Question: ## Background
I have a network of nodes and edges which I would like to visualize as a linear arcplot. Based on my limited knowledge, I believe that '{ggraph}' is a good tool for this (especially given my familiarity with '{ggplot2}') so that's what I'm trying here, but if theres's a compelling alternative I'm open to it.
## Problem
I know it can render arcs above the line of nodes (as shown in my example below) but can also sometimes render them below. It looks like this can be controled by the 'strength' argument. This works when I put 'strength' outside 'aes' for the arc (e.g. 'strength = -1' flips them all down), but gives the warning 'Ignoring unknown aesthetics: strength' when applied inside 'aes' as shown below.
## Current effort
Below is a simple example to illustrate what I've tried so far and the resulting plot. I have searched StackOverflow and the ggraph documentation but can't seem to find the answer there. I have also tried the variants 'geom_edge_arc2' and 'geom_edge_arc0' without success. As a workaround, I could make a vector of values to feed to 'strength' outside 'aes', but ideally I could do something inside 'aes' with the data already provided to the function. Am I misunderstanding the intended syntax or being too picky?
## Desired output
I would like to be able to control the direction (above or below) of each arc. For example, blue arcs above and red below based on the sign of 'edge_width' (i.e. 'strength = sign(edge_width)').
---
'''
# load packages
library(tidyverse, warn.conflicts = FALSE)
library(tidygraph, warn.conflicts = FALSE)
library(igraph, warn.conflicts = FALSE)
library(ggraph, warn.conflicts = FALSE)
# make random sim data reproducible
set.seed(1)
# define nodes
nodes <- data.frame(node_name = paste0("node", 1:5))
# define edges
edges <- t(combn(nodes$node_name, 2)) %>%
as_tibble(.name_repair = "universal") %>%
rename(from = 1, to = 2) %>%
mutate(edge_width = sample(x = -10:10, size = nrow(.), replace = T))
#> New names:
#> * '' -> ...1
#> * '' -> ...2
# build network from nodes and edges
network <- tbl_graph(edges = edges, nodes = nodes, directed = FALSE)
# visualize network as arcplot
network %>%
ggraph(layout = "linear") +
geom_edge_arc(aes(color = edge_width >= 0,
width = abs(edge_width),
strength = sign(edge_width)),
alpha = 0.65) +
geom_node_label(aes(label = node_name), size = 3)
#> Warning: Ignoring unknown aesthetics: strength
'''

<URL>
---
## Session info
In case it matters:
'''
sessionInfo()
#> R version 4.0.3 (2020-10-10)
#> Platform: x86_64-w64-mingw32/x64 (64-bit)
#> Running under: Windows 10 x64 (build 18363)
#>
#> Matrix products: default
#>
#> locale:
#> [1] LC_COLLATE=English_United States.1252
#> [2] LC_CTYPE=English_United States.1252
#> [3] LC_MONETARY=English_United States.1252
#> [4] LC_NUMERIC=C
#> [5] LC_TIME=English_United States.1252
#>
#> attached base packages:
#> [1] stats graphics grDevices utils datasets methods base
#>
#> loaded via a namespace (and not attached):
#> [1] ps_1.5.0 digest_0.6.27 assertthat_0.2.1 magrittr_2.0.1
#> [5] reprex_1.0.0 evaluate_0.14 highr_0.8 stringi_1.5.3
#> [9] rlang_0.4.10 cli_2.3.1 rstudioapi_0.13 fs_1.5.0
#> [13] rmarkdown_2.7 tools_4.0.2 stringr_1.4.0 glue_1.4.2
#> [17] xfun_0.21 yaml_2.2.1 compiler_4.0.2 htmltools_0.5.1.1
#> [21] knitr_1.31
'''
<URL>
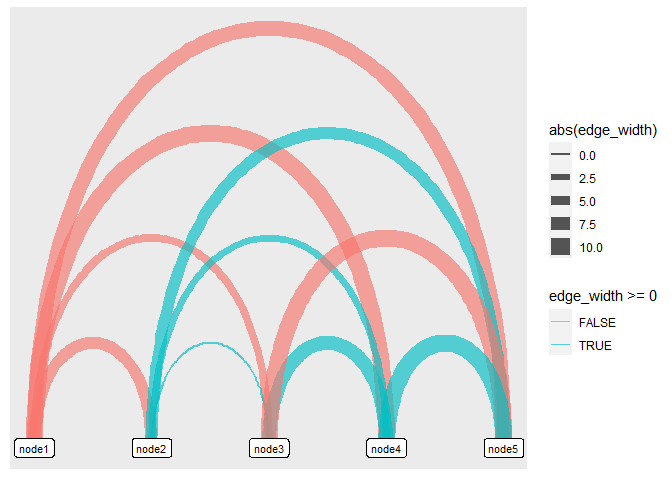
Answer: It's been almost a year so until a better answer arrives, I'll post my workaround as a solution in case anyone else has this issue.
As proposed in the question, a workaround is to separately pull a vector of 'strength' values and then feed that to the 'geom_edge_arc' call outside of 'aes'.
'''
# load packages
library(tidyverse)
library(tidygraph)
library(igraph)
library(ggraph)
# make random sim data reproducible
set.seed(1)
# define nodes
nodes <- data.frame(node_name = paste0("node", 1:5))
# define edges
edges <- t(combn(nodes$node_name, 2)) %>%
as_tibble(.name_repair = "universal") %>%
rename(from = 1, to = 2) %>%
mutate(edge_width = sample(x = -10:10, size = nrow(.), replace = T))
# extract vector of desired arc positions based on sign of edge width
arc_direction <- sign(edges$edge_width)
# build network from nodes and edges
network <- tbl_graph(edges = edges, nodes = nodes, directed = FALSE)
# visualize network as arcplot
network %>%
ggraph(layout = "linear") +
geom_edge_arc(aes(color = edge_width >= 0,
width = abs(edge_width)),
strength = arc_direction,
alpha = 0.65) +
geom_node_label(aes(label = node_name), size = 3)
'''

<URL>